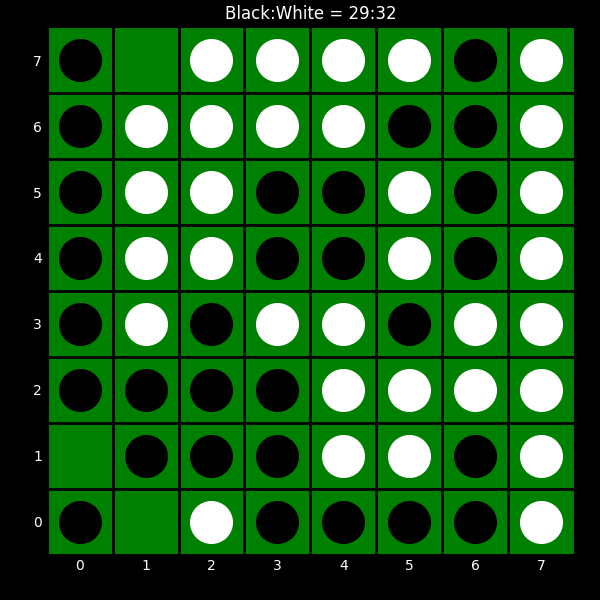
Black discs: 29
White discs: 32